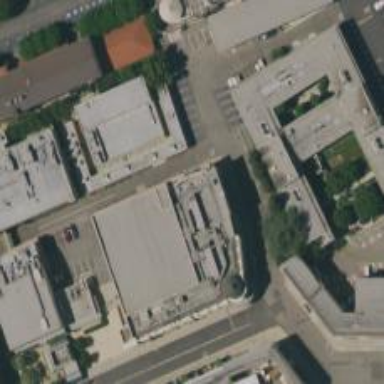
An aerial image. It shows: Cinema.